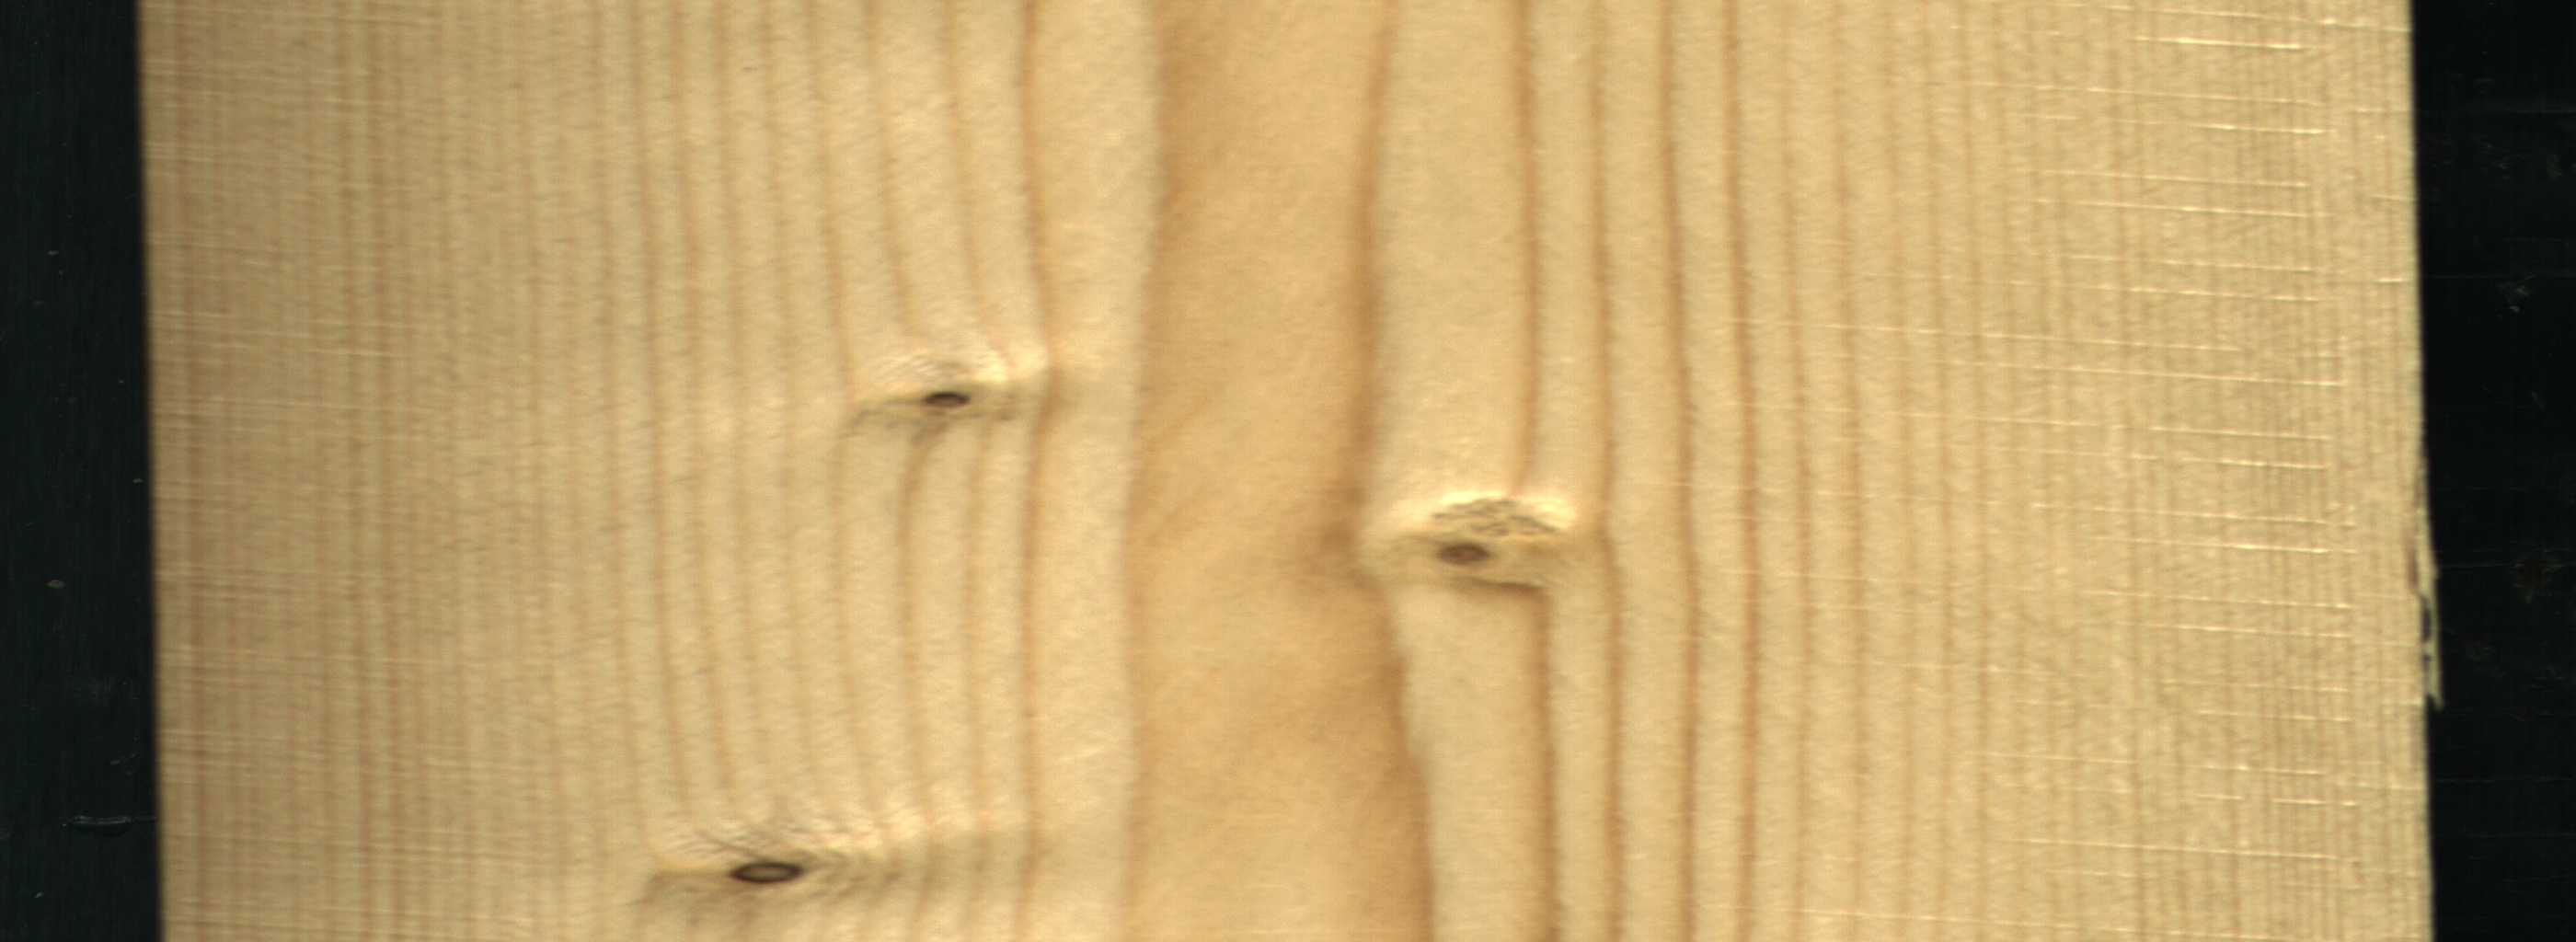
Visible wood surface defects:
Dead_Knot
Live_Knot
Live_Knot